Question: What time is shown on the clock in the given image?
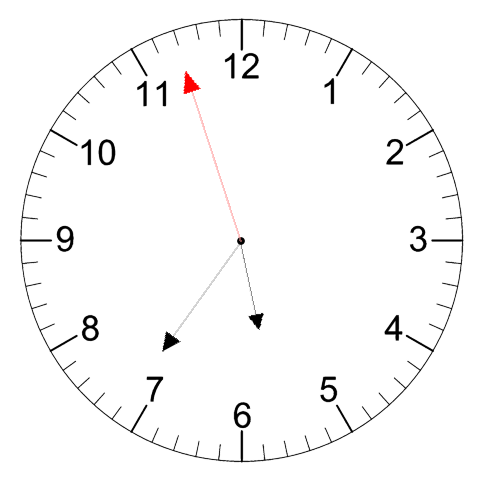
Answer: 05:35:57